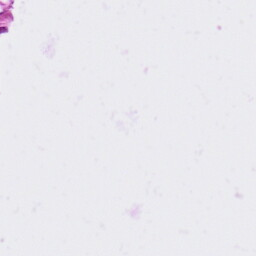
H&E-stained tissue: Ovarian